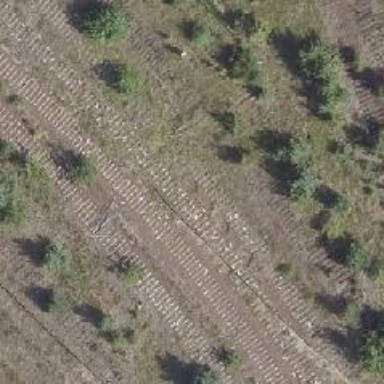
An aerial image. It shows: Abandoned railway with historical significance.